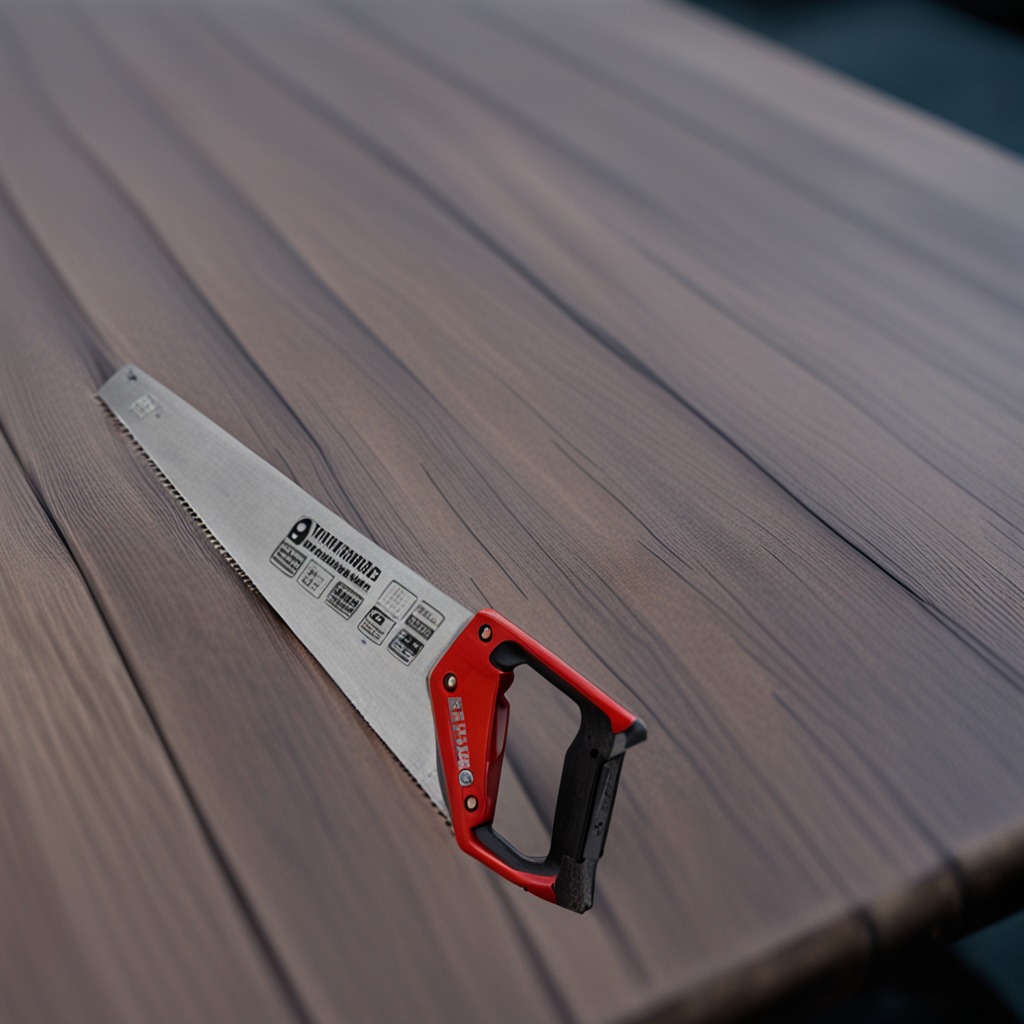
A metal saw is lying on the old table with burn marks in a small garage at twilight.